Question: I need to search by date. My route definition:
'''
Route::get('/calendar/days?day={date}', 'HomeController@getDays');
'''

In the controller method I have this:
'''
public function getDays($date)
{
$articles = Article::where('published_at','=',$date)->get();
dd($articles);
}
'''
When you click on the link on the image below I get a .
The link is generated using JS. Could this be the problem?
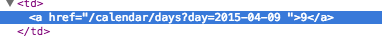
Answer: You should not be defining query string parameters in the route definition. For a detailed explanation on why that is see <URL>. So in your case you have two options:
Remove the '?day={date}' from the definition:
'''
Route::get('/calendar/days', 'HomeController@getDays');
'''
And in your controller access the request input parameter like so:
'''
use Illuminate\Http\Request;
...
public function getDays(Request $request)
{
$date = $request->input('date');
$articles = Article::where('published_at', '=', $date)->get();
}
'''
Modify your route definition to something like this:
'''
Route::get('/calendar/days/{date}', 'HomeController@getDays');
'''
The controller code you have now needs no change in this case, however the link you generate via JavaScript would need to look like this:
'''
<a href="/calendar/days/2015-04-09">9</a>
'''